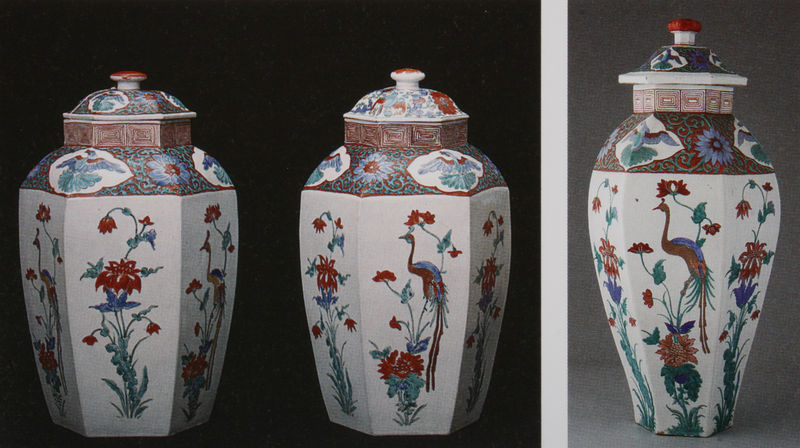
Titel: Zwei Deckelvasen mit Blumen und Vögeln / Hohe Deckelvase mit Kakiemon-Dekor (Kakiemon-Ware)
Standort: Calden
Institution: Schloss Wilhelmsthal
Schlagwörter: blau, blätter, flügel, vogel, weiß, grün, blume, blumen, braun, bunt, hintergrund, schmuck, schwarz, türkis, blüte, blüten, rot, tier, tiere, malerei, muster, ornament, alt, gefieder, kragen, stehen, hals, halme, natur, vögel, zweige, drei, pflanzen, knopf, zart, rund, garten, keramik, krug, ranken, stilleben, vase, farbig, japan, detail, ornamente, verzierung, vasen, fein, hoch, grass, bemalt, foto, fotografie, photographie, blühen, griff, deckel, dose, eckig, porzellan, orient, form, mohn, asien, asiatisch, pfau, kranich, reiher, flora, ranke, photo, verziert, chinesisch, china, knauf, fasan, blua, antik, fröhlich, filigran, kornblume, sechs, orientalismus, gefäße, gestreckt, urne, wertvoll, bauchig, deckelvase, set, arabeske, facetten, kobaltblau, mehreckig, rost, dosen, dynastie, chinoiserie, handbemalt, asia, fernost, chinesich, ming, aien, blumenmotive, geformt, terracota, gestaucht, deckel eckig